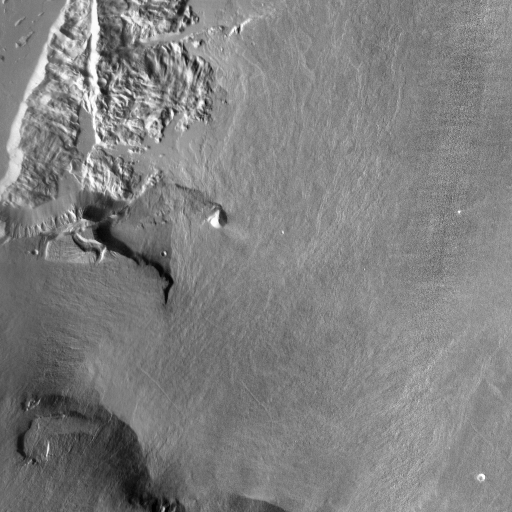
Crater classes present: Background, Other